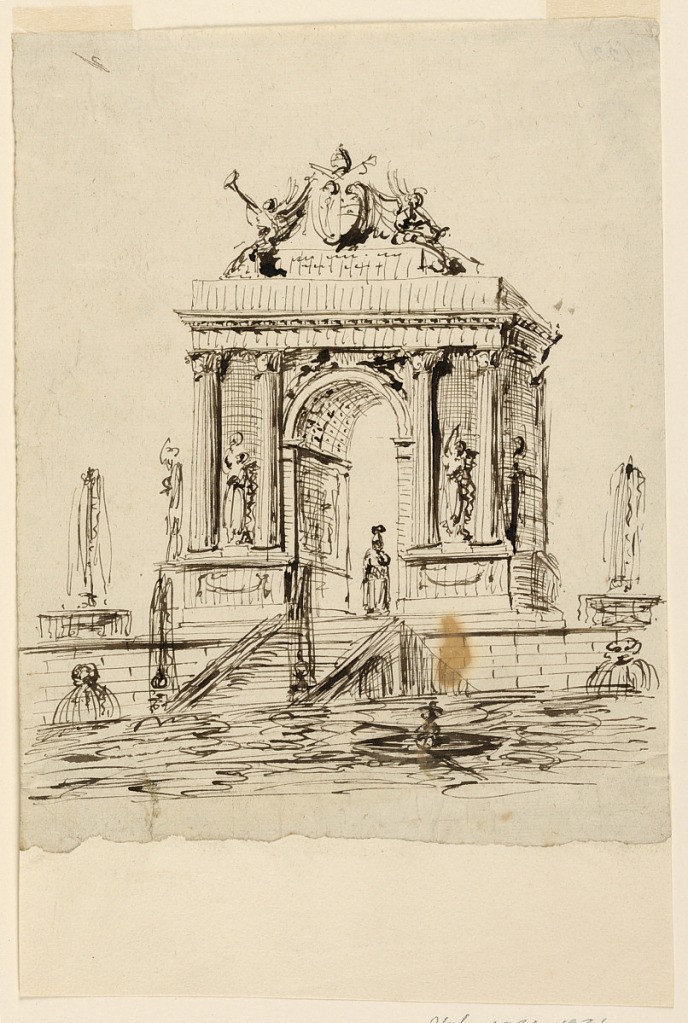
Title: Design for a Fountain with the Coat-of-Arms of Pope Gregory XVI
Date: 1831–1836
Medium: Pen and brown ink on off-white laid paper
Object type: Drawing
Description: At the back of a pond rises a wall. Upon it stands a triumphal arch with the top of a papal coat-of-arms. On either side, winged figures blowing trumpets. Below the arch stands an armored figure. Fountains on either side.